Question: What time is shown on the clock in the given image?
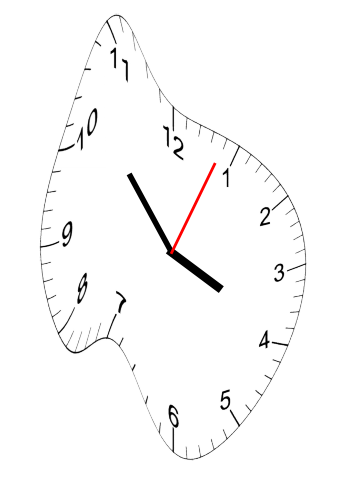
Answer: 03:53:04